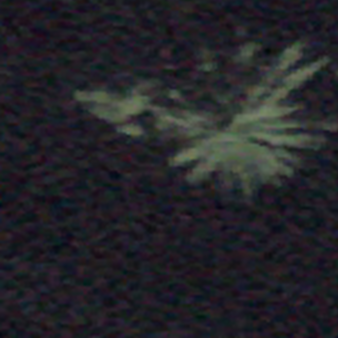
Label: other